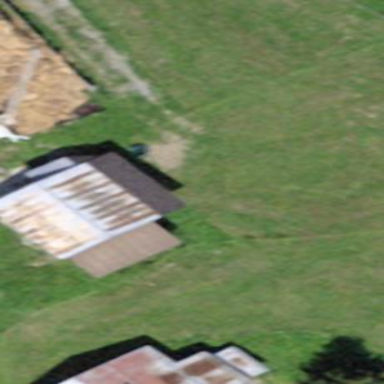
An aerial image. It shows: Barn.